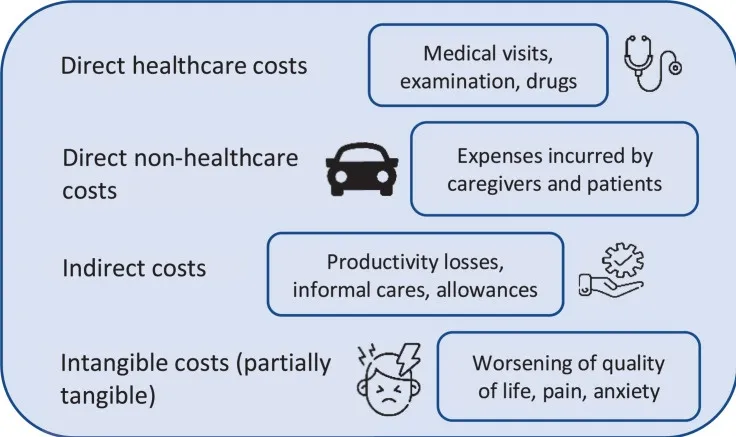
Schematization of total costs for a blind and visually impaired patient.
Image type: chart (chart)